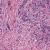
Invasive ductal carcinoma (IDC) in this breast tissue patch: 1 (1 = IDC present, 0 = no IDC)